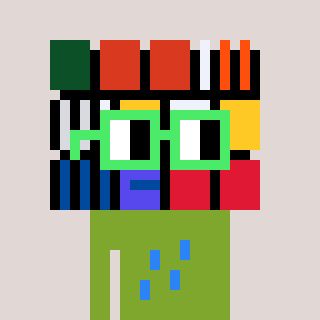
a pixel art character with square light green glasses, a abstract-shaped head and a slimegreen-colored body on a warm background